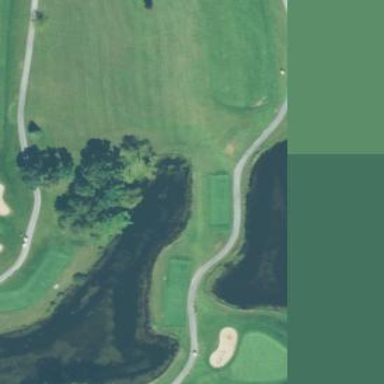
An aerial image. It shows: Water hazard on golf course. The hazard is natural water feature.